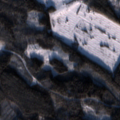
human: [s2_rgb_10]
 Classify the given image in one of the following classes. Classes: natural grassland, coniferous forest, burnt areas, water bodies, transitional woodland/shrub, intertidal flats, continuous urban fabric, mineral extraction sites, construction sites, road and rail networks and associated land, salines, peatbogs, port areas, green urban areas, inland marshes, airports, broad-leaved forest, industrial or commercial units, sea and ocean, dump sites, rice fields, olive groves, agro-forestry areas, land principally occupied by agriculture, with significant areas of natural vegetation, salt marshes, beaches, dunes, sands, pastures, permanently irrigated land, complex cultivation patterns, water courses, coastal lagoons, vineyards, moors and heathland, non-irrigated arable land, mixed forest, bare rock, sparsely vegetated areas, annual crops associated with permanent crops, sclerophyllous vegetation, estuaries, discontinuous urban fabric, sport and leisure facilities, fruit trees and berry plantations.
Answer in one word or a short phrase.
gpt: non-irrigated arable land, coniferous forest, mixed forest, peatbogs